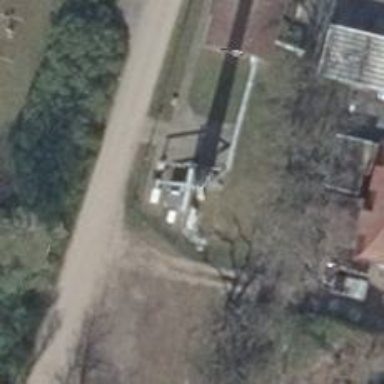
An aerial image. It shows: Communication tower.